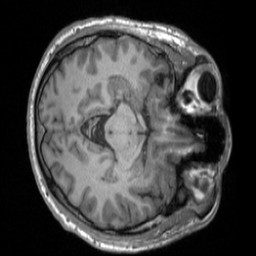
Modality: T1w
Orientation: axial
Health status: ill
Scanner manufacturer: siemens
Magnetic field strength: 3 T
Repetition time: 1.9 s
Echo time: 0.00251 s